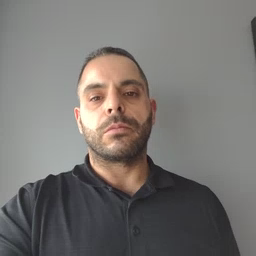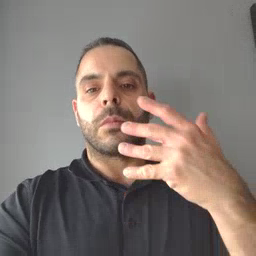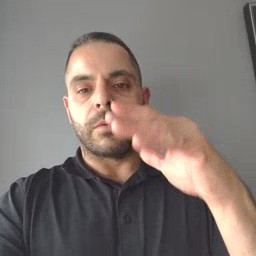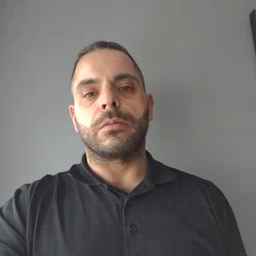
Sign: after